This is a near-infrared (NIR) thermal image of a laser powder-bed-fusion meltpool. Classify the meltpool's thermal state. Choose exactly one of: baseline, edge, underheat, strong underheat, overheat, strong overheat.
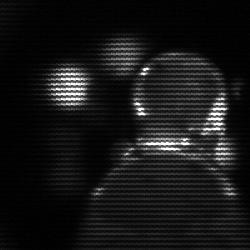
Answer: edge